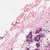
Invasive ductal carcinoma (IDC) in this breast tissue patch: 0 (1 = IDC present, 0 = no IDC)